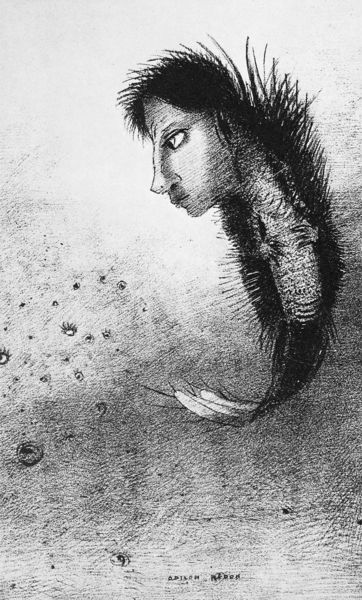
Titel: „Tentation de Saint-Antoine“ (Erstausgabe)
Künstler: Odilon Redon
Institution: New York, International Museum of Photography (George Eastman House)
Schlagwörter: kopf, schatten, sand, nase, ohr, profil, schwarz, skizze, weiss, zeichnung, tier, arme, gesicht, hände, boden, auge, haare, schwanz, grafik, hands, white, karikatur, black, face, gray, grey, hair, modern, nose, old, painting, woman, looking, druck, hand, profile, zelle, man, head, sea, eyes, muschel, drawing, black and white, chin, fur, mouth, graphic, sketch, tail, krebs, abstract, human, pencil, draw, animal, eye, finger, fingers, stacheln, fish, lips, paw, paws, shading, paint, creature, scary, surrealist, creepy, monster, surreal, self-portrait, gross, ugly, fantasy, wounded, hedgehog, drops, spines, sketching, wounds, porcupine, composite, fins, bug, hairy, insect, prickle, tails, magical, spine, seashells, spiny, bubbles, freak, chimaira, shrimp, urchins, organizm, organism, thrill, fanciful